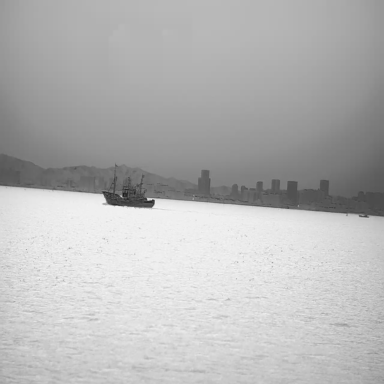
There are two bulk_carriers in the infrared image.